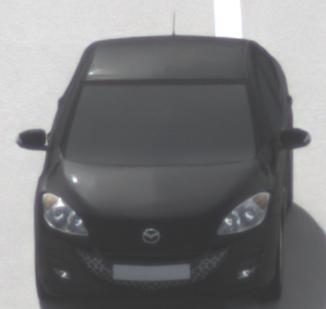
Make: Mazda
Model: 3 1.6
Detailed model: 3 (BL)
Model produced from: 2009/05
Model produced until: 2010/12
Doors: 5
Color: black
Road condition: dry road
Daytime: morning or afternoon
Contrast: low contrast